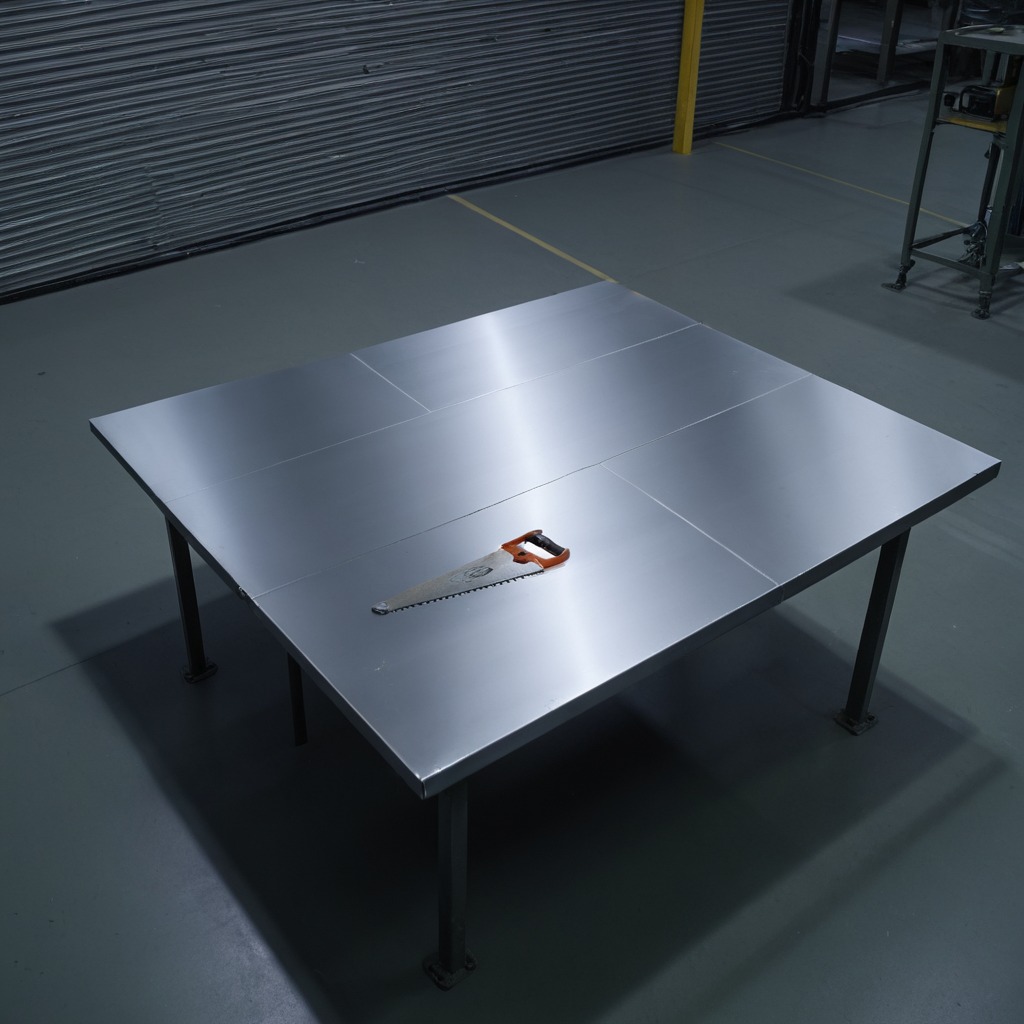
A metal saw is lying on the tabletop in the basement.